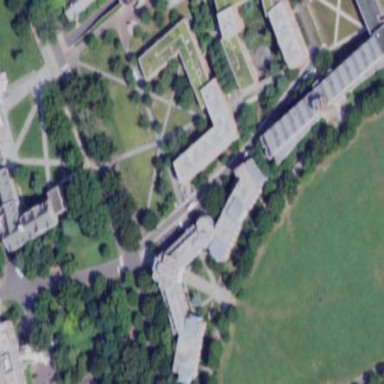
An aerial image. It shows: Dormitory building.